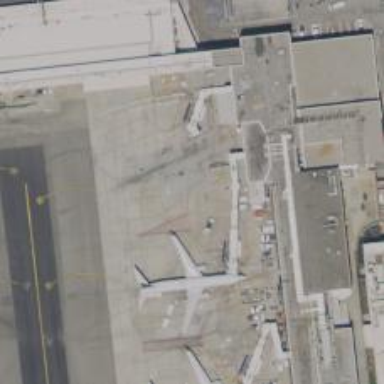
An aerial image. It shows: Airport gate.